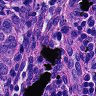
Metastatic tissue present: yes